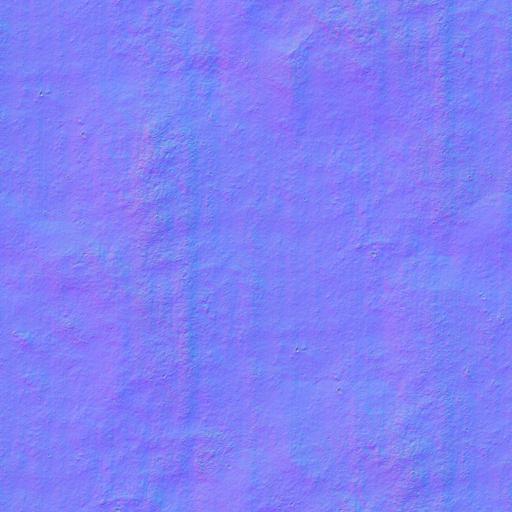
ground smooth tire tracks